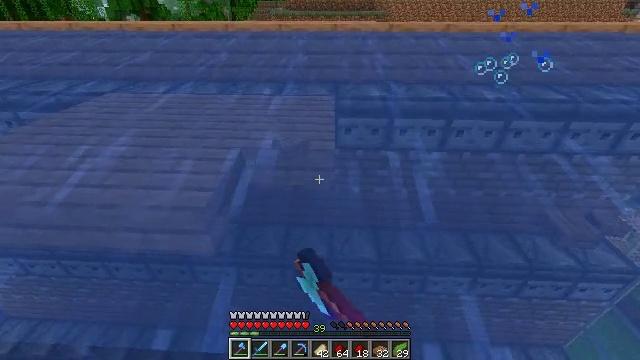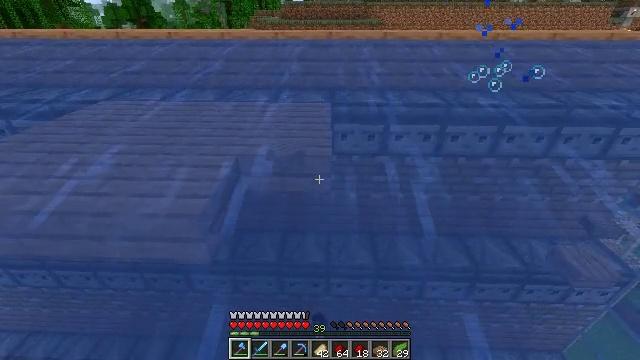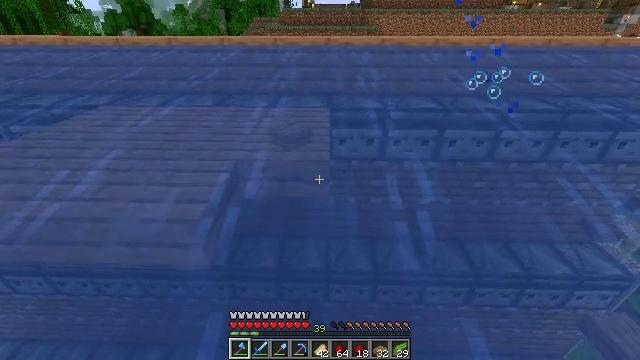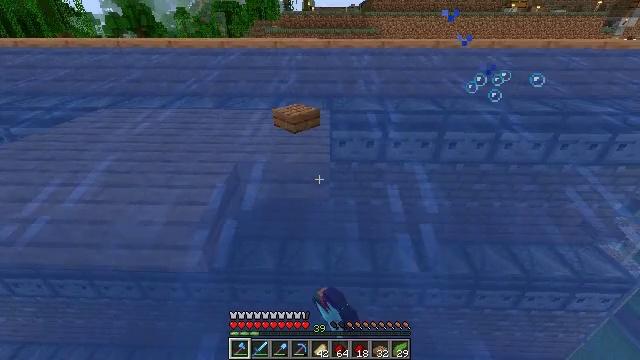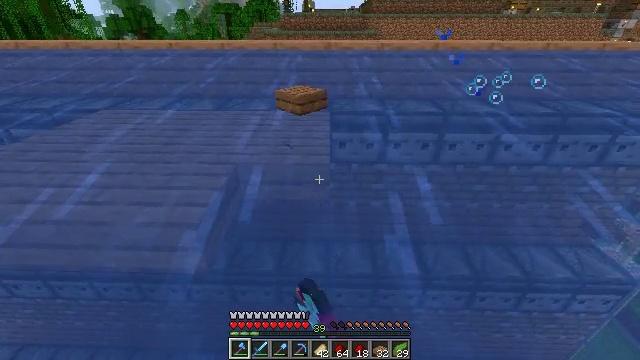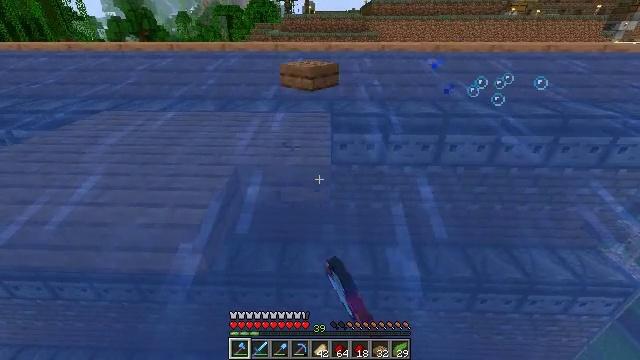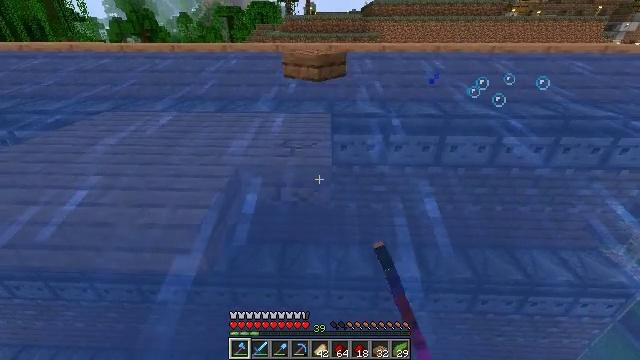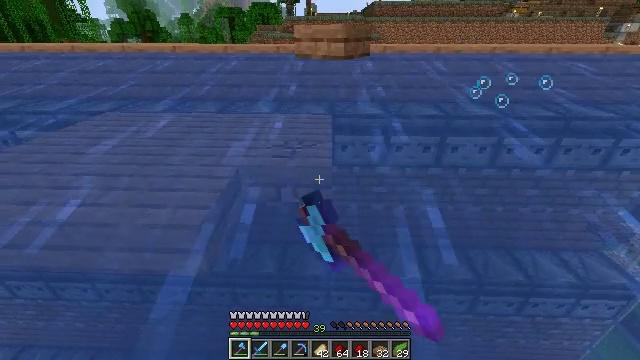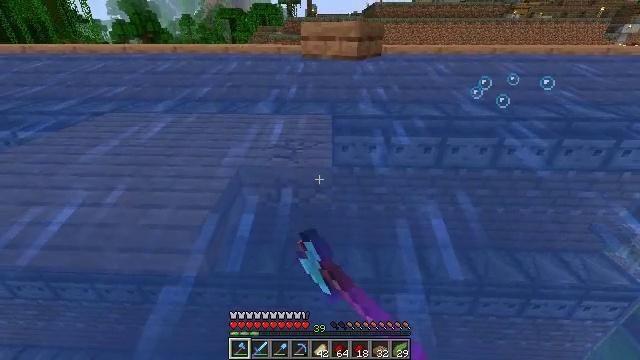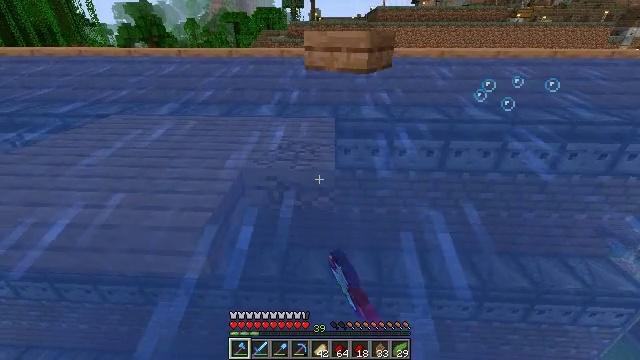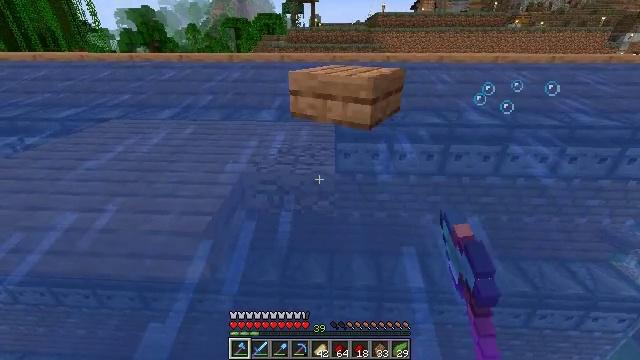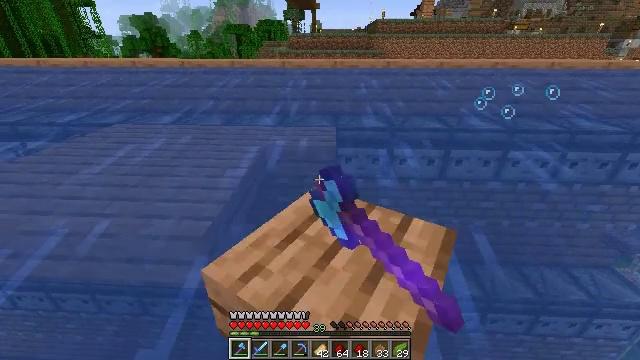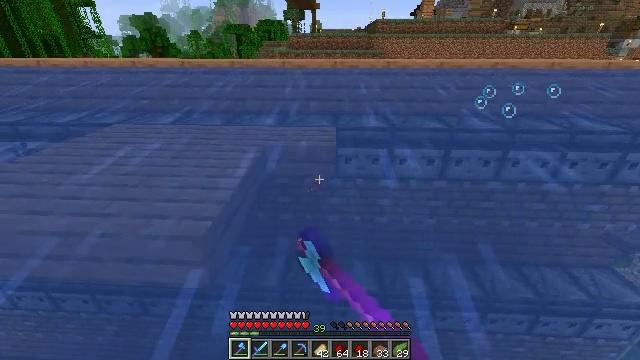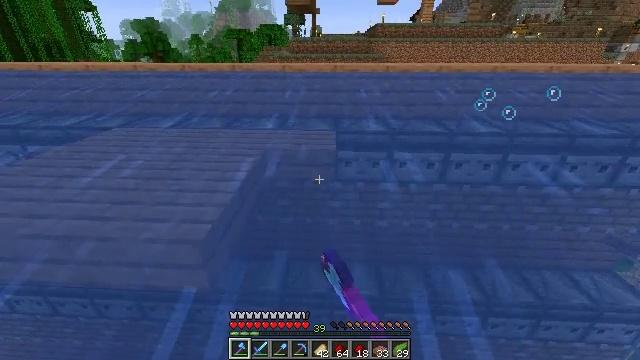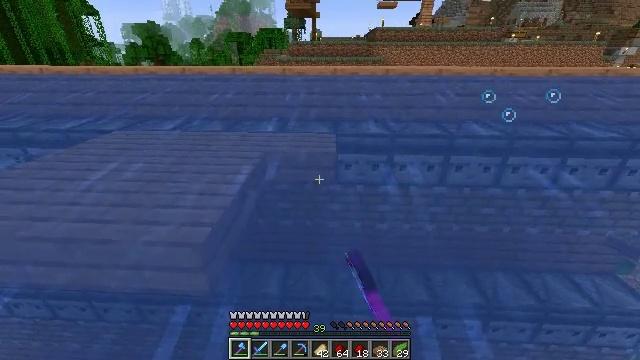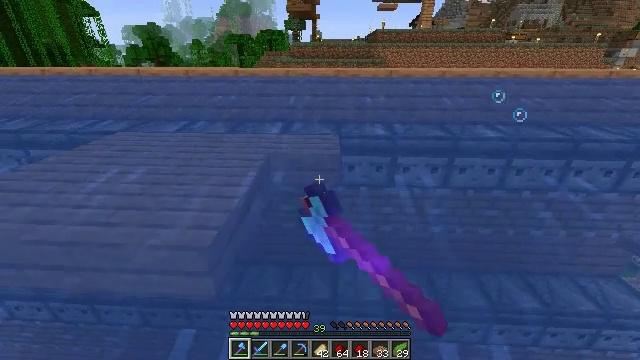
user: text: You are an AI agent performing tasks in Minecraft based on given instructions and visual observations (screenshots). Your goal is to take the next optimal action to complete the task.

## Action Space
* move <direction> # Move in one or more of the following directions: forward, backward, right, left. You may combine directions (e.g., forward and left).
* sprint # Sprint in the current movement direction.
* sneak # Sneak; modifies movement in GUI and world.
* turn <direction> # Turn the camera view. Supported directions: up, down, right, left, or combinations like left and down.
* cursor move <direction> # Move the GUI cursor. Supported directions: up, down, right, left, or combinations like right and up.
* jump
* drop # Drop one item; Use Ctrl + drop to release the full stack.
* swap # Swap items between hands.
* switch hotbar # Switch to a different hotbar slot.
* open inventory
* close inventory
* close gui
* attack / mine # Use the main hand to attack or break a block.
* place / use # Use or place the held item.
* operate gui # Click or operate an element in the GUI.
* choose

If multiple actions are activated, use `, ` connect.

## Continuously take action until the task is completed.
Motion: motion action
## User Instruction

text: Attack the jungle slab to break it.
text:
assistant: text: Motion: sneak, turn up, attack / mine
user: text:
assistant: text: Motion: sneak, turn up, attack / mine
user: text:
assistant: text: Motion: sneak, attack / mine
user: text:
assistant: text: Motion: sneak, attack / mine
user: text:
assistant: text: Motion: sneak, attack / mine
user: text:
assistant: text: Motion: sneak, attack / mine
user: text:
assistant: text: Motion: sneak, attack / mine
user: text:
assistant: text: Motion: sneak, attack / mine
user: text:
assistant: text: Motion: sneak, attack / mine
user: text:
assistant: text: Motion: sneak, attack / mine
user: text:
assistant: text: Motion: sneak, turn up, attack / mine
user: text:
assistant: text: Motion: sneak, attack / mine
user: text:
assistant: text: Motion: sneak, attack / mine
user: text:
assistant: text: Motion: move left, sneak, attack / mine
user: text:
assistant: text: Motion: move forward and move left, sneak, attack / mine
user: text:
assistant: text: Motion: move forward and move left, sneak, attack / mine
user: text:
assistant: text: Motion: move forward and move left, sneak, attack / mine
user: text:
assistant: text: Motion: sneak, attack / mine
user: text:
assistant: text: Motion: sneak, attack / mine
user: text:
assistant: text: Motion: sneak, attack / mine
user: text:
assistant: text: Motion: sneak, attack / mine
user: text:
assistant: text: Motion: sneak, attack / mine
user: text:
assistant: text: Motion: sneak, attack / mine
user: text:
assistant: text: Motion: sneak, attack / mine
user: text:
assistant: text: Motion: sneak, attack / mine
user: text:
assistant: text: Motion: sneak, attack / mine
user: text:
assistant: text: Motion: sneak, attack / mine
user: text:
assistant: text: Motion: move left, sneak, attack / mine
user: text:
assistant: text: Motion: move left, sneak, attack / mine
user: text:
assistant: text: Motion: move left, sneak, turn left and down, attack / mine